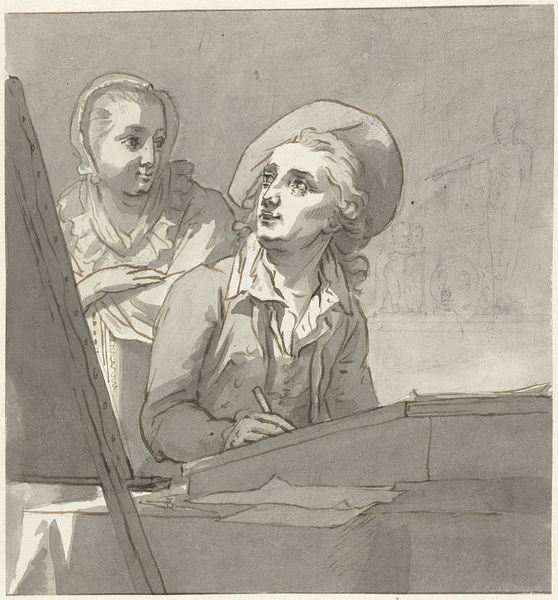
Titel: Zelfportret van Taco Scheltema (?), met achter zijn stoel een jonge vrouw
Künstler: Taco (I) Scheltema
Standort: Amsterdam
Institution: Rijksmuseum
Schlagwörter: mann, frau, hut, profil, skizze, zeichnung, gesicht, papier, studie, maler, staffelei, stift, pult, schreiben, zeichner